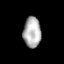
Tissue: prostate
Cell type: Myeloid cells
Senescence score: 0.7287
Nuclear area (px): 526
Mean DAPI intensity: 176.584